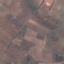
Land use / land cover class: PermanentCrop